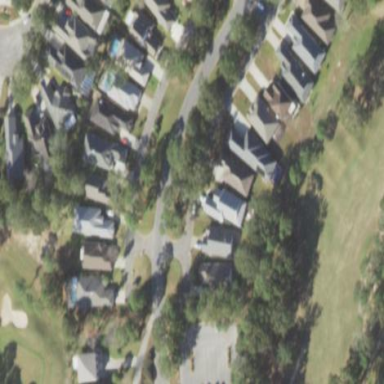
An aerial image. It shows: Single-family residential area.